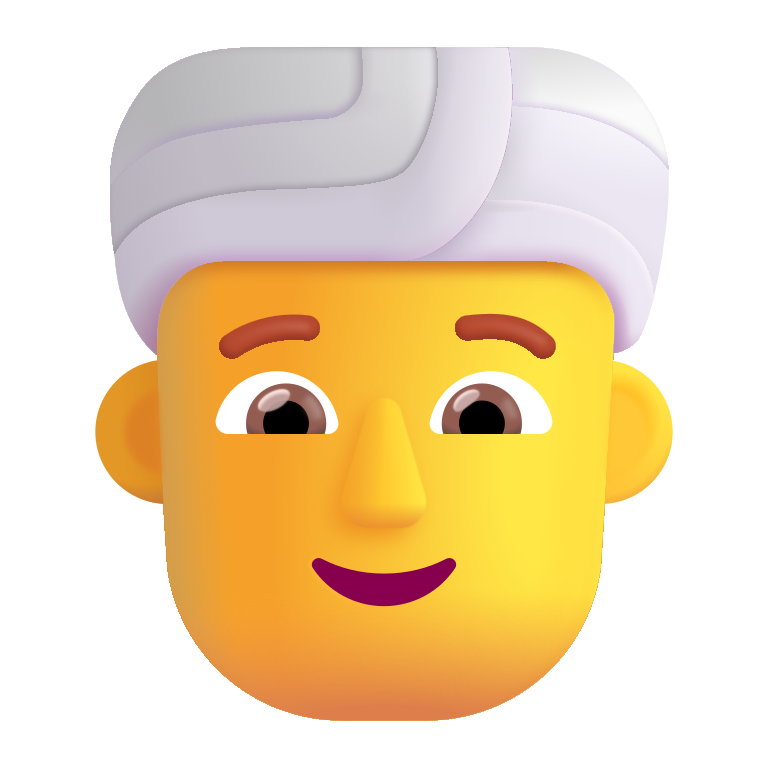
person wearing turban color default